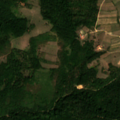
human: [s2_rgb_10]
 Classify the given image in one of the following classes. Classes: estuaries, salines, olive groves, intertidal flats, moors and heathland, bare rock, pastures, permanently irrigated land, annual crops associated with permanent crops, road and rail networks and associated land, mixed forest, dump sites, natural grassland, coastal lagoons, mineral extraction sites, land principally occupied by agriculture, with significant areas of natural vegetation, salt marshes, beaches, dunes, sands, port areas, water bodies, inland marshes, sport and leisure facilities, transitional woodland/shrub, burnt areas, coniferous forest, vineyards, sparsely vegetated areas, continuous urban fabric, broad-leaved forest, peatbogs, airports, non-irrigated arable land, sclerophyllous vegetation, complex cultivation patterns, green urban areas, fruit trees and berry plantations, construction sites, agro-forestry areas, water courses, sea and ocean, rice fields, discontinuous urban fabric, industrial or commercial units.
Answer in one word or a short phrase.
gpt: complex cultivation patterns, broad-leaved forest